A time-domain vibration trace from a rotating-machine test bench is shown. What is the most likely rotor condition (normal, misalignment, unbalance, looseness)?
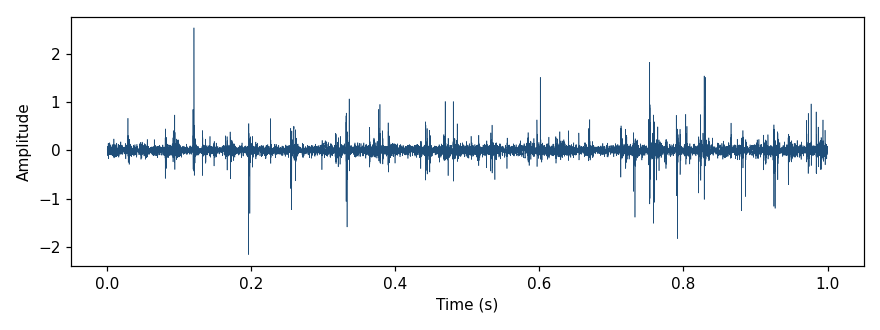
Answer: normal